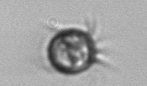
Label: Ciliophora